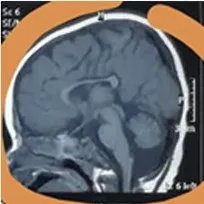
The clinical phenotypes of the patient. , large cisterna magna.
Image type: radiology (mri)